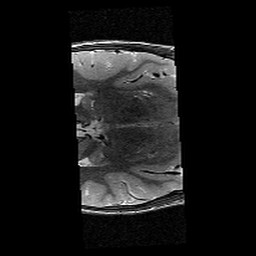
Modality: T2w
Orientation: axial
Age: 13
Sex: female
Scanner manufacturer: siemens
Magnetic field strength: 3 T
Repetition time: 8.46 s
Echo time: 0.067 s